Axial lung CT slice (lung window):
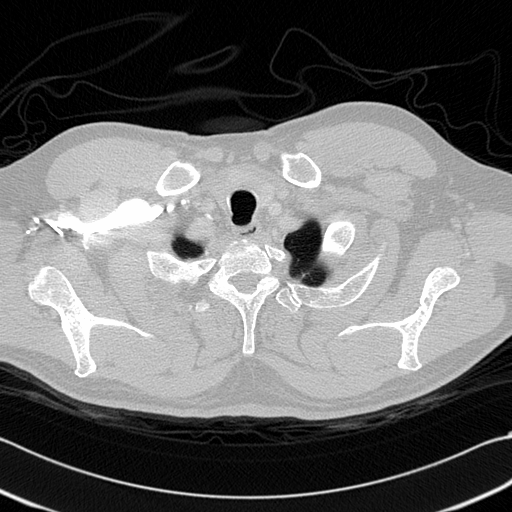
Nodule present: no